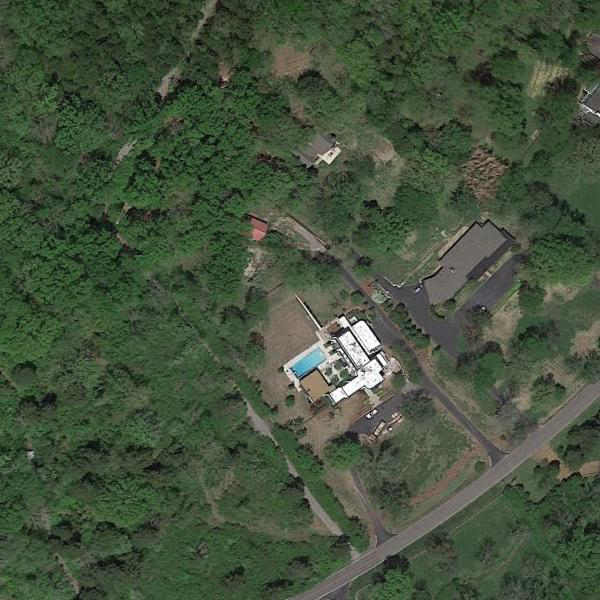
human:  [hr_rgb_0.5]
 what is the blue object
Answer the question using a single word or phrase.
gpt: pond